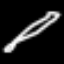
Label: pencil